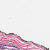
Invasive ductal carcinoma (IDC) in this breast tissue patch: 0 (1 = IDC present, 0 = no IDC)